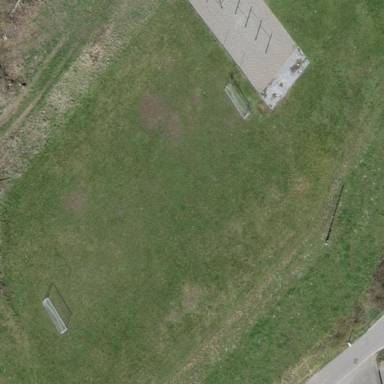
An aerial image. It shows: Soccer pitch with grass surface for leisure and sports.